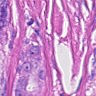
Metastatic tissue present: yes